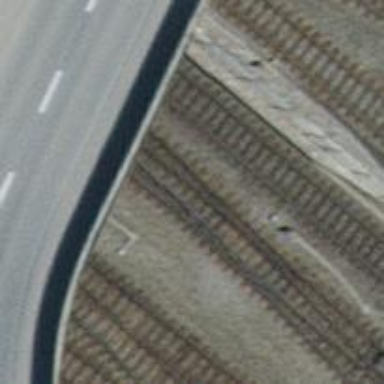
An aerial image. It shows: Railway switch.